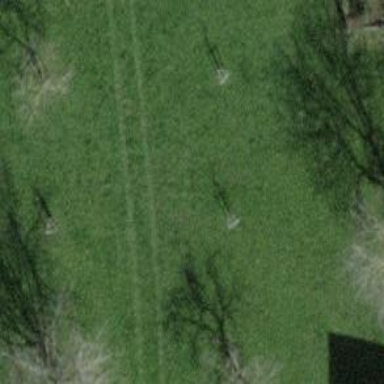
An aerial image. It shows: Single tag "natural: tree."